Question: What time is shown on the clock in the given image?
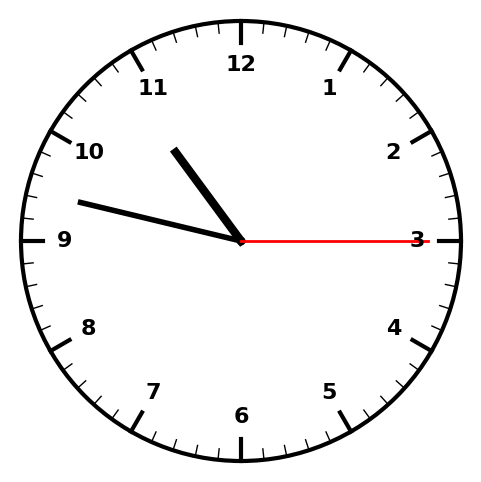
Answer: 10:47:15